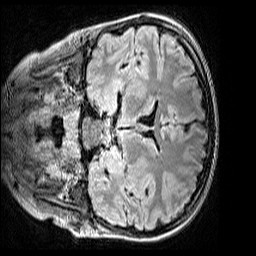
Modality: FLAIR
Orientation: coronal
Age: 12
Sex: male
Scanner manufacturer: siemens
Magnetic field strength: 3 T
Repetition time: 5 s
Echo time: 0.388 s